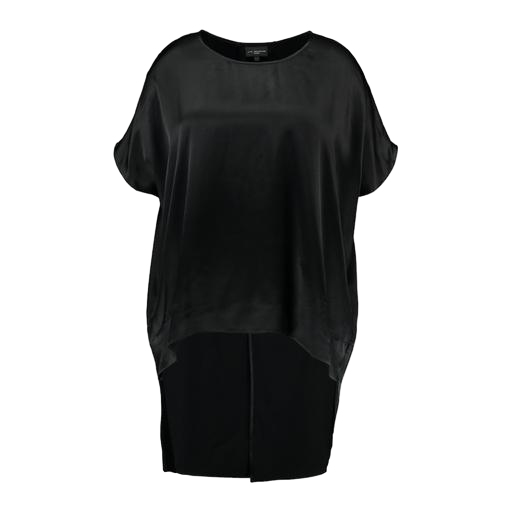
black plus size high-low top only macy, black plus size cold-shoulder asymmetric top, black plus size cold-shoulder shirt, white background